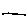
Label: line